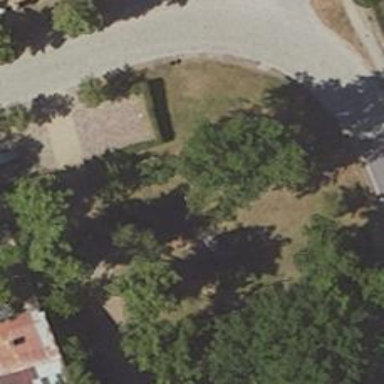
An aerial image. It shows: Memorial site with historic significance.